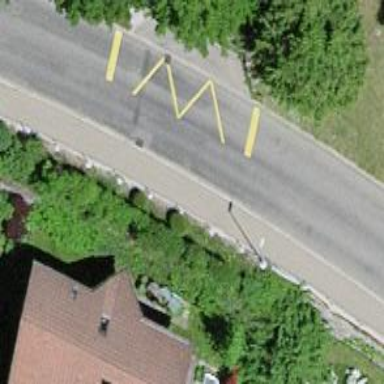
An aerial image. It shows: Public transport stop position.